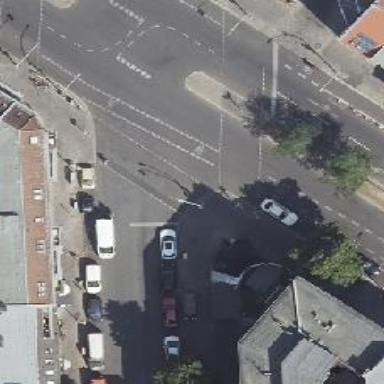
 with the right side also serving as parking lane."